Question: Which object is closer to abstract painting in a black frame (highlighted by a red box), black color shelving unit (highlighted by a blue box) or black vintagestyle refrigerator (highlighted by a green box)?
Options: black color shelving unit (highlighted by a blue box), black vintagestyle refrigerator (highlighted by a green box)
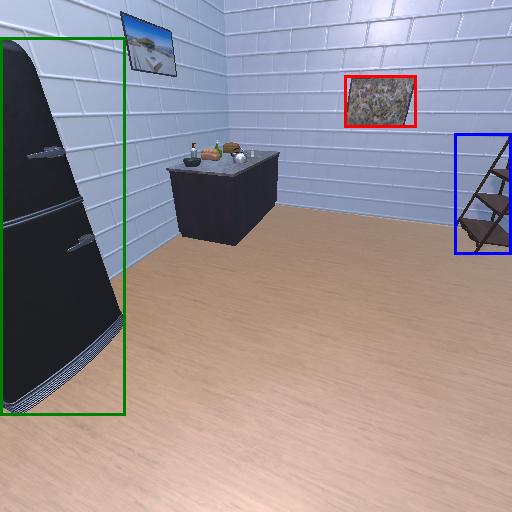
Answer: black color shelving unit (highlighted by a blue box)